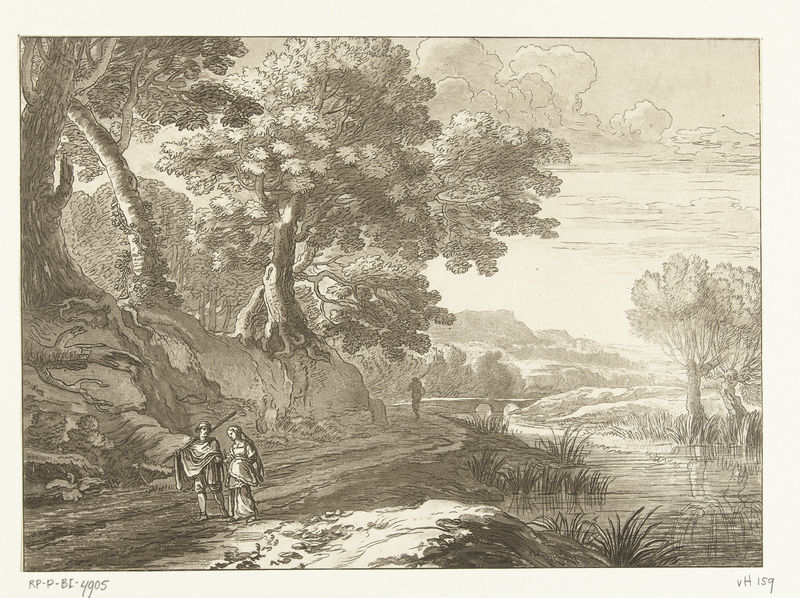
Titel: Italianiserend landschap met rivier en reizigers
Künstler: Cornelis Brouwer
Standort: Amsterdam
Institution: Rijksmuseum
Schlagwörter: arch, hat, men, people, white, black, dress, gray, lady, old, talk, talking, woman, yellow, reflection, brown, cloud, clouds, man, rock, rocks, sky, tree, hill, hills, landscape, mountain, nature, water, horizon, sun, trees, forest, grass, reeds, river, stream, bushes, path, road, drawing, black and white, shadow, illustration, walking, roots, couple, wind, bridge, leaves, trunk, walk, pencil, foreground, branches, warrior, fishing, grasses, working, bank, outdoor, tan, branch, stones, stick, staff, wanderer, stock, vines, growing, sepia, weapon, leafs, woods, vista, banks, spear, hike, root, breeze, trunks, pathway, solider, rive, rod, erosion, reed, rlake, vh 159, 159